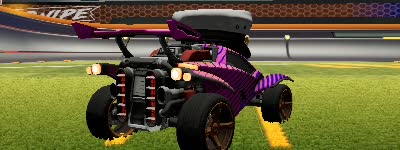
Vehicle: octane